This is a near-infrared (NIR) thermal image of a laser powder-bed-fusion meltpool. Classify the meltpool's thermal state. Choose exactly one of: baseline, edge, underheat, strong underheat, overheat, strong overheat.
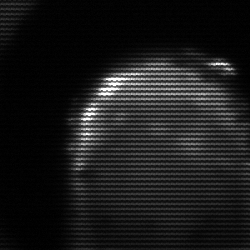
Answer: edge